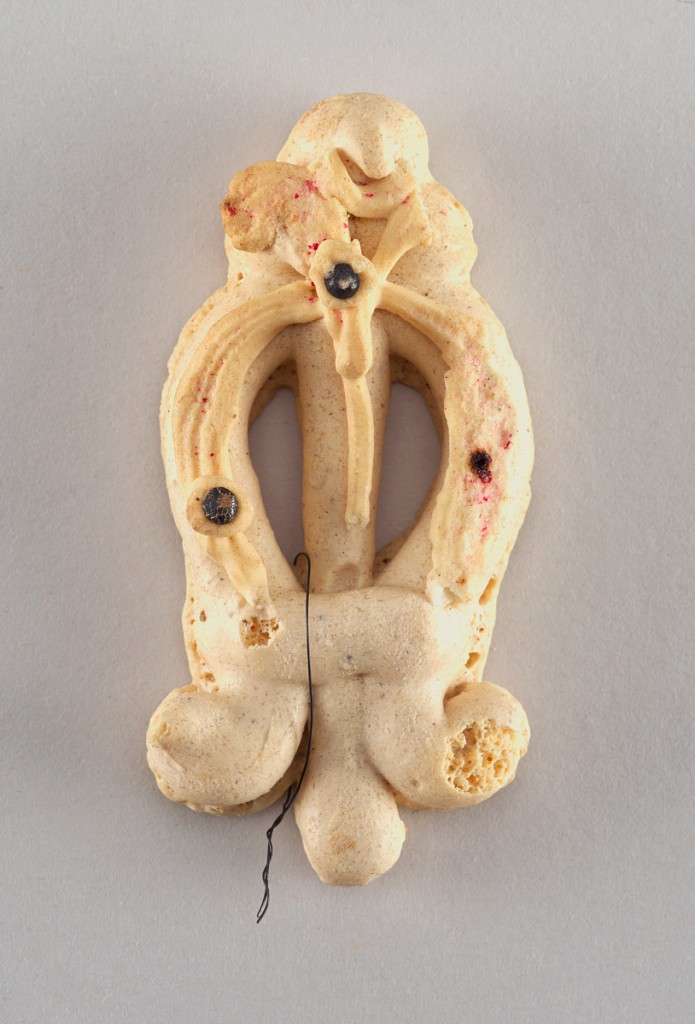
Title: Ornament, Christmas tree
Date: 1850–99
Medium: Dough
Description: Shape reminescent of a lyre, with red and green sugar flakes and two black pearls.